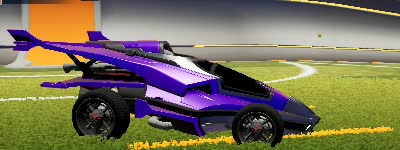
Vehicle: aftershock